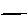
Label: line